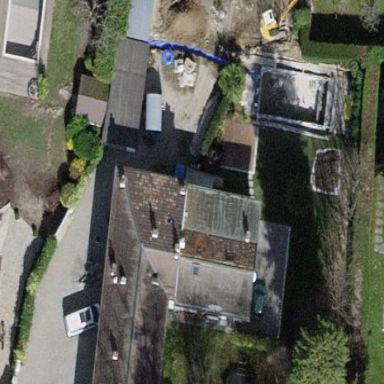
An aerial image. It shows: Garden enclosed by fence.